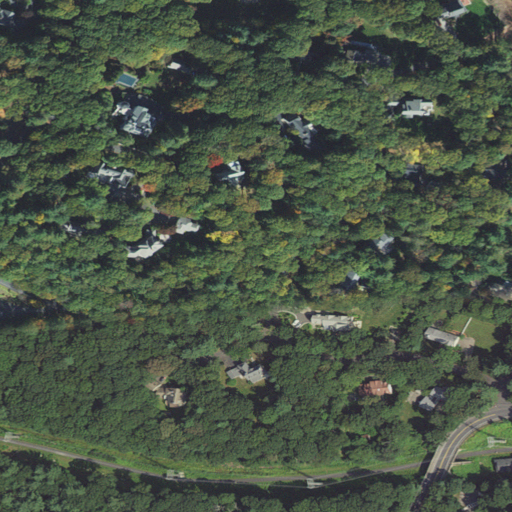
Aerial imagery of mountain in Massachusetts named Pigeon Hill containing open development, low intensity development, deciduous forest, mixed forest, evergreen forest, medium intensity development, and high intensity development